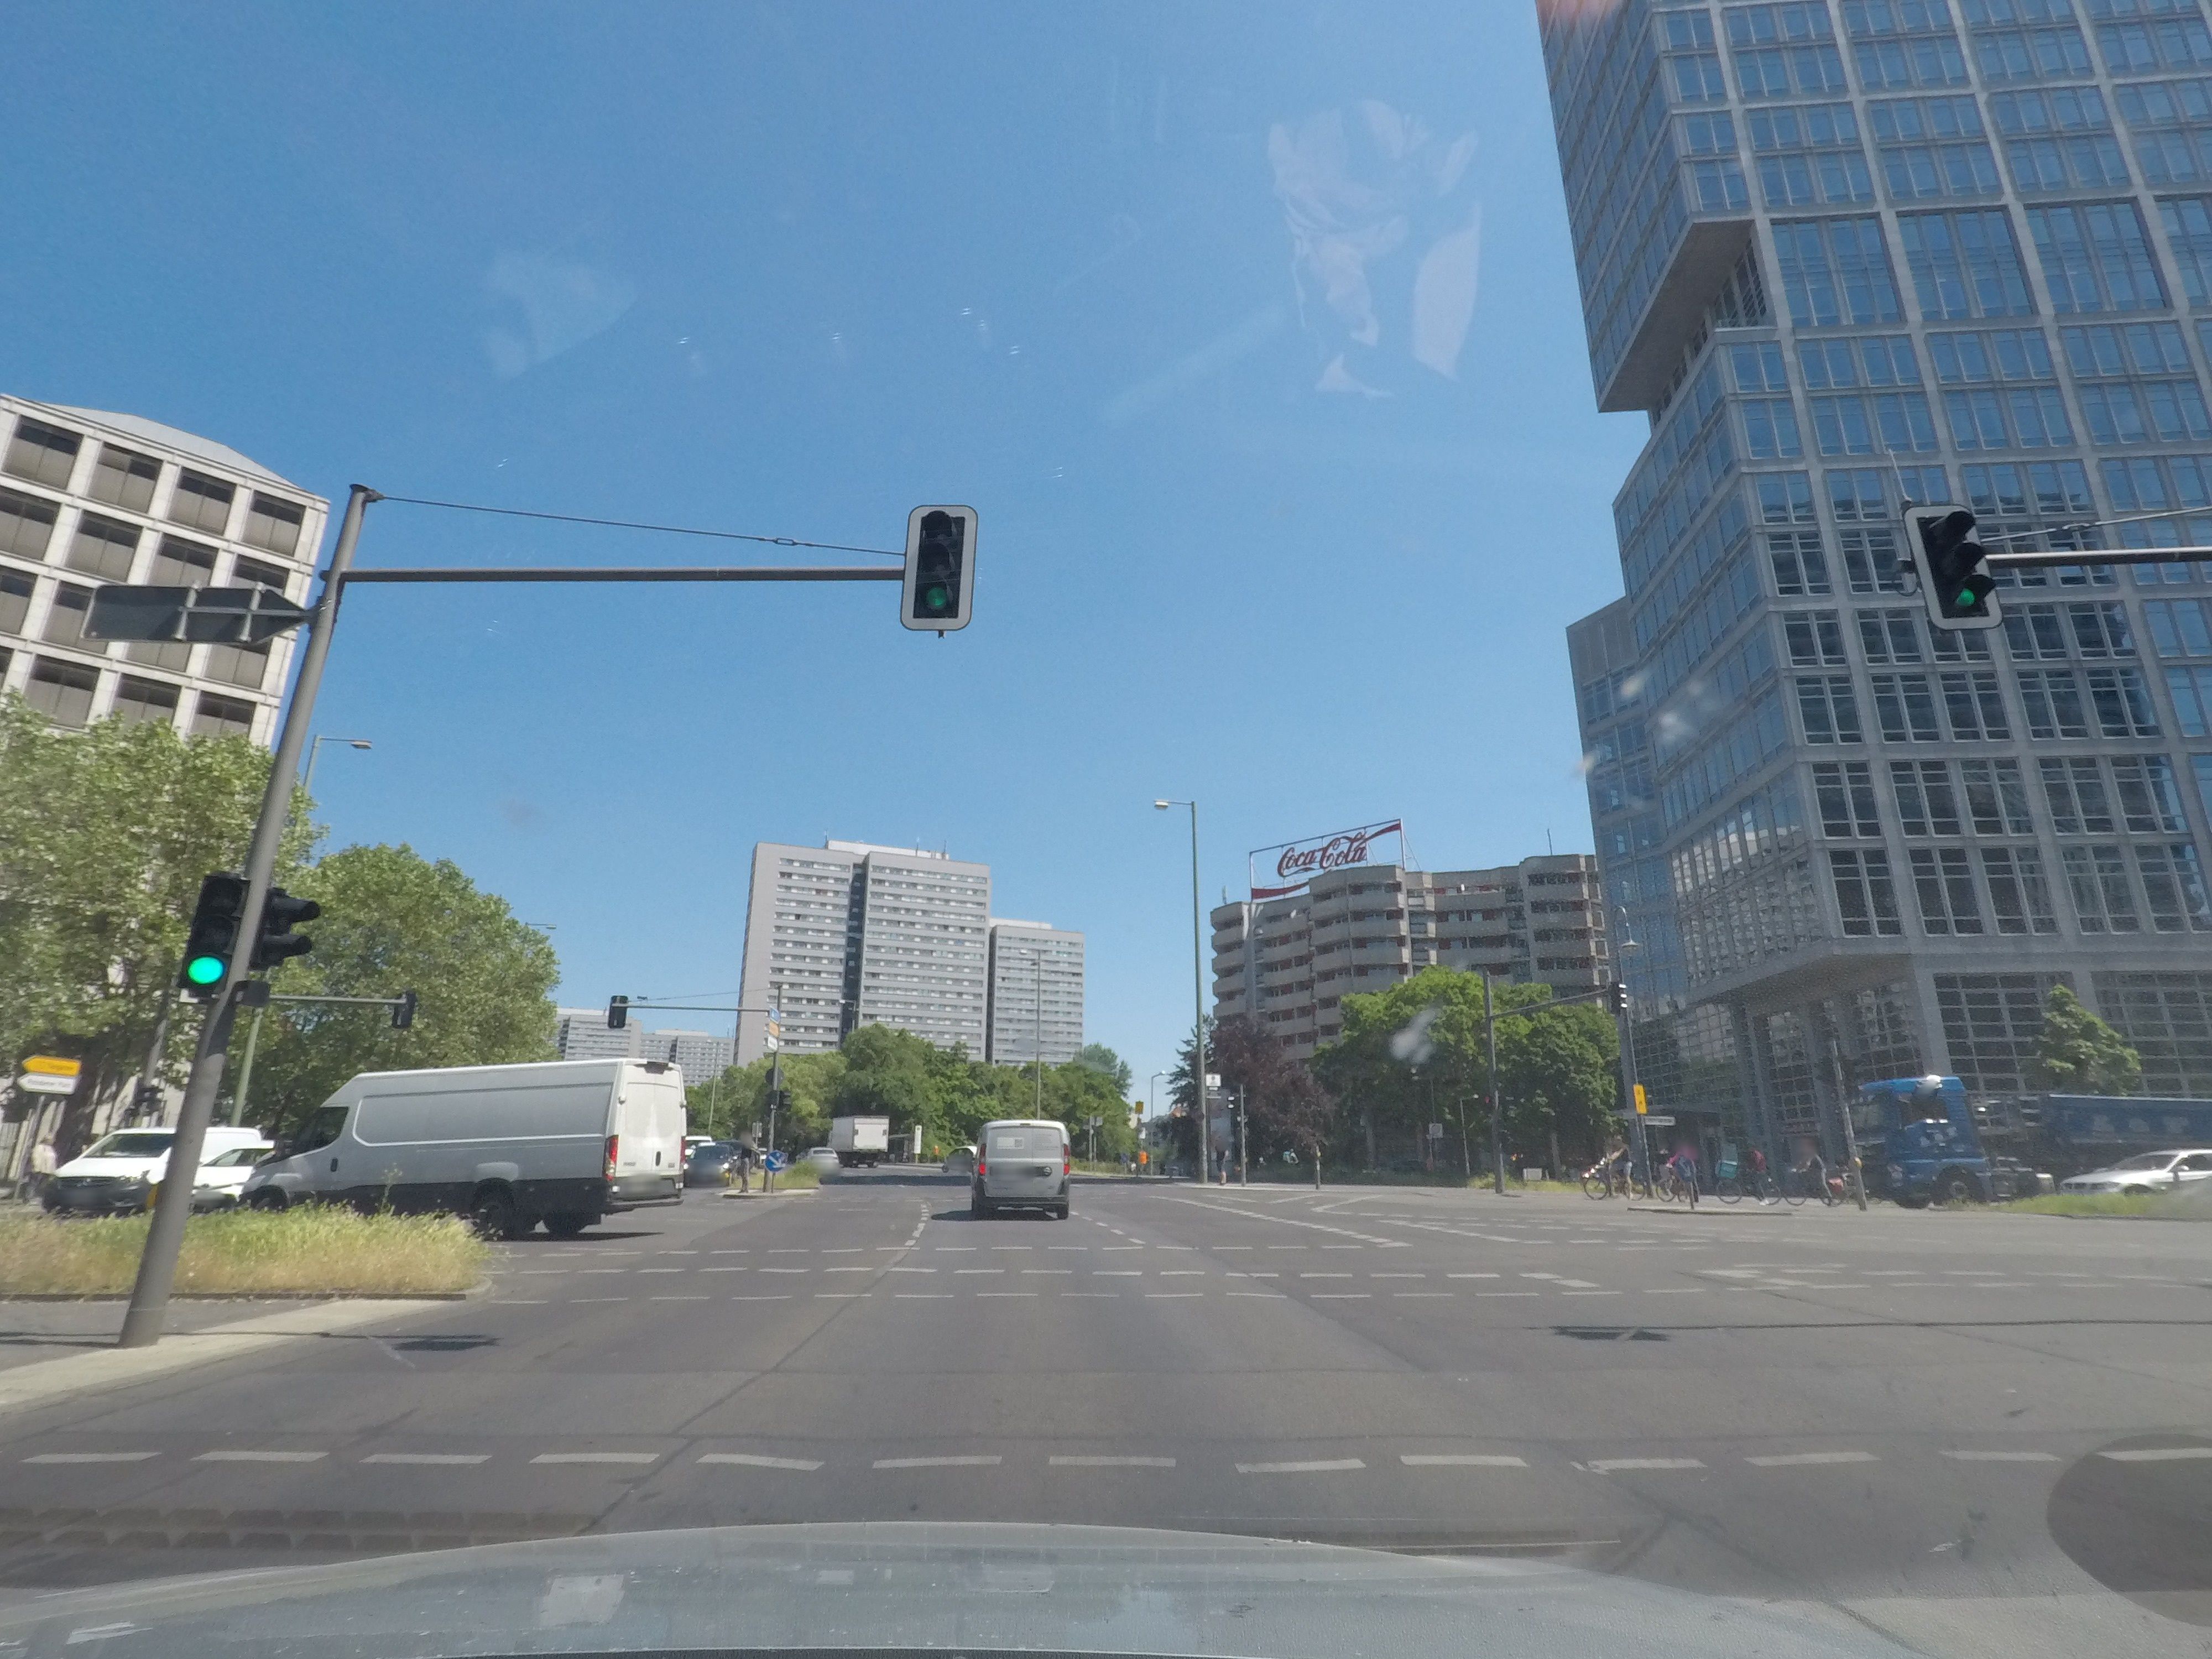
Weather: clear
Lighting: day
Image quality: good
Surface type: driving surface
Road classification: footway
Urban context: urban centre
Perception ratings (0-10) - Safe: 5.39, Lively: 6.5, Beautiful: 4.31, Boring: 2.25, Depressing: 4.83, Wealthy: 4.95